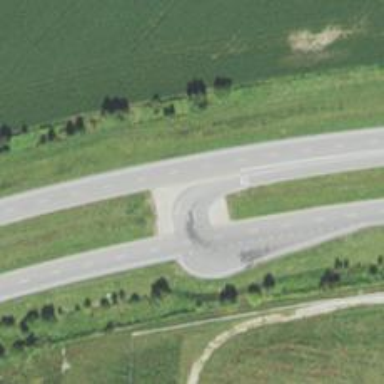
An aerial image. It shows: Trunk link highway.